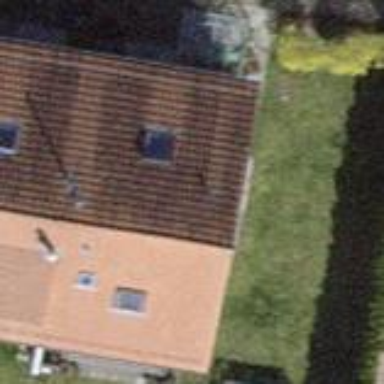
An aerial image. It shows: Building with tile roof.